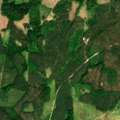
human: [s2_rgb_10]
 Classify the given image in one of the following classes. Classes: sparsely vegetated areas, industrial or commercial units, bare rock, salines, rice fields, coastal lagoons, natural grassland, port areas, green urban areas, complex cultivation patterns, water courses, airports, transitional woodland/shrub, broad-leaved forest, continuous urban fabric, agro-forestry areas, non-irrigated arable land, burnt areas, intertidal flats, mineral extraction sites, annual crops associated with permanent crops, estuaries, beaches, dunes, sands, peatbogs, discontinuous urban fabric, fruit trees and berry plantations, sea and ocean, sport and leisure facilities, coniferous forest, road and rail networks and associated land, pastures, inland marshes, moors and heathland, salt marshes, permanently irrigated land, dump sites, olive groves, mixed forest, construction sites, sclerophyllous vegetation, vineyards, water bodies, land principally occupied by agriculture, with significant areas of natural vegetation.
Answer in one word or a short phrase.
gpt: coniferous forest, mixed forest, transitional woodland/shrub